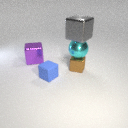
small blue rubber cube to the right of large purple metal cube